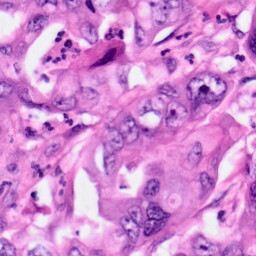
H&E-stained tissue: Pancreatic